Question: Who initiated this?
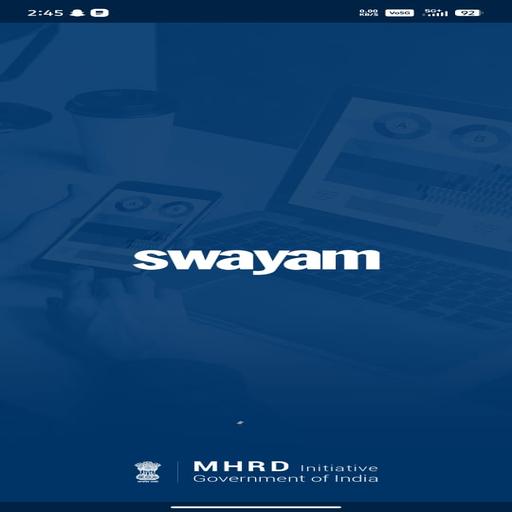
Answer: MHRD initiative